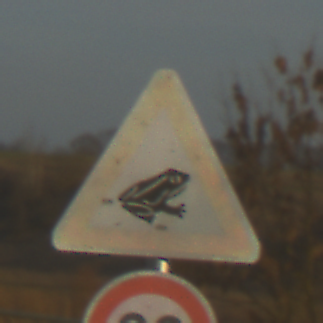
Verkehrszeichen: AmphibienwanderungLinks
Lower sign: Geschwindigkeit80
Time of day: SunriseSunset
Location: Outdoor (RoadRail)
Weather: PartlyCloudy
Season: NotSpecified
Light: Natural